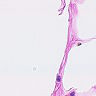
Metastatic tissue present: no